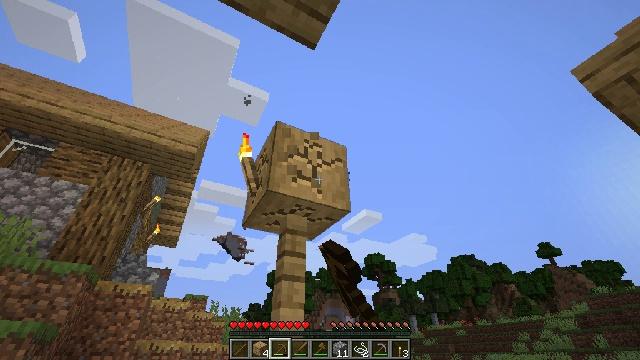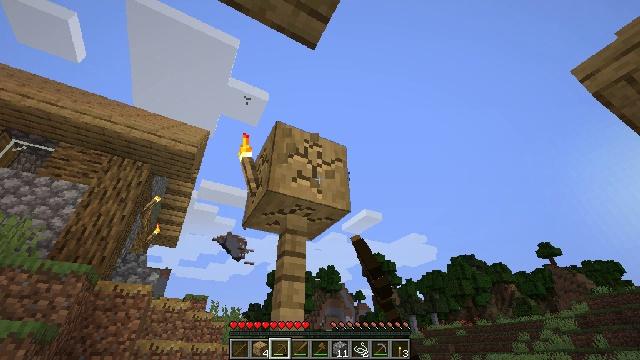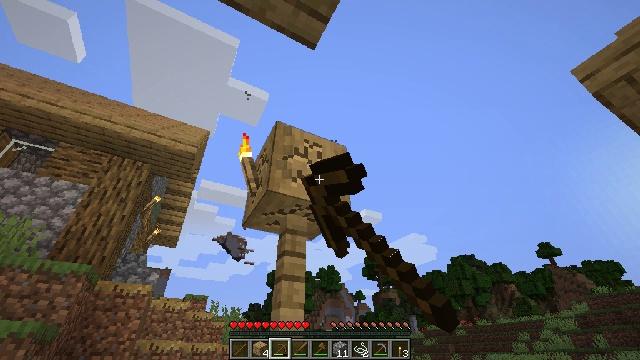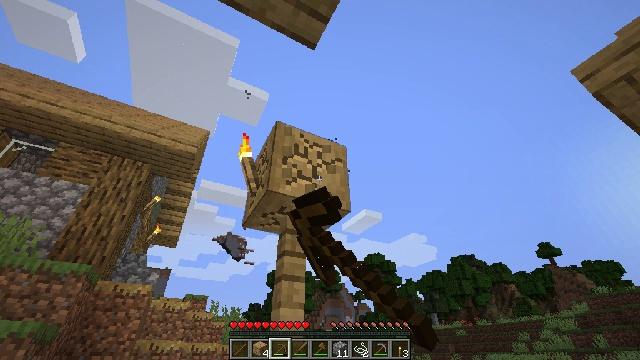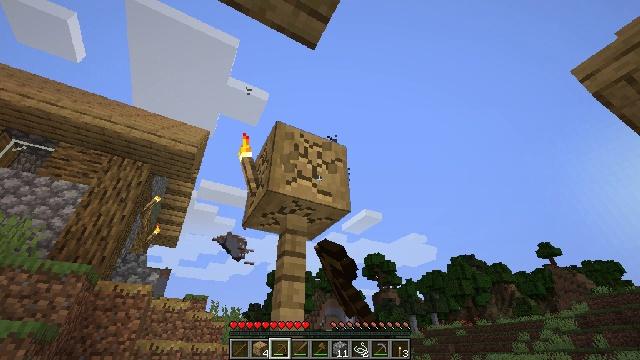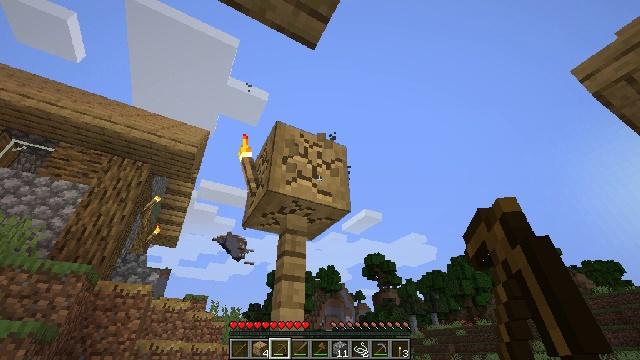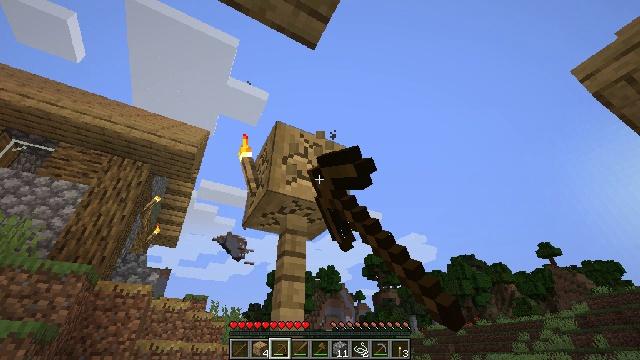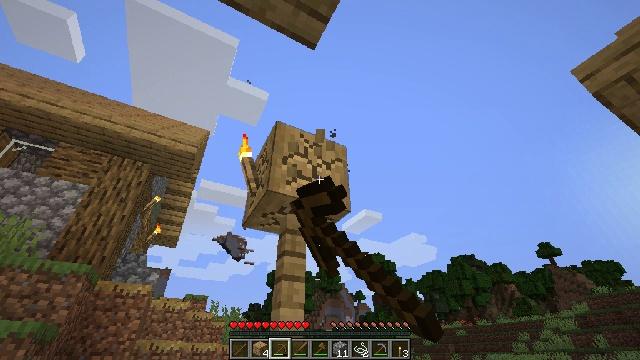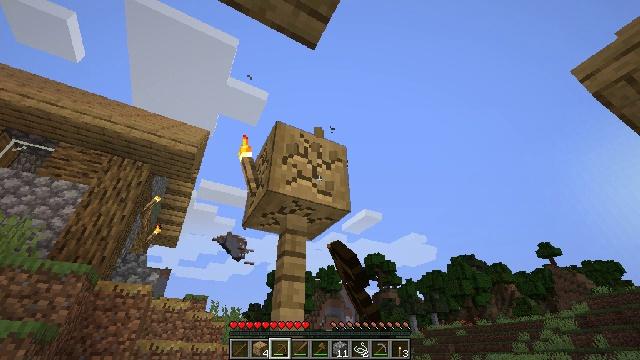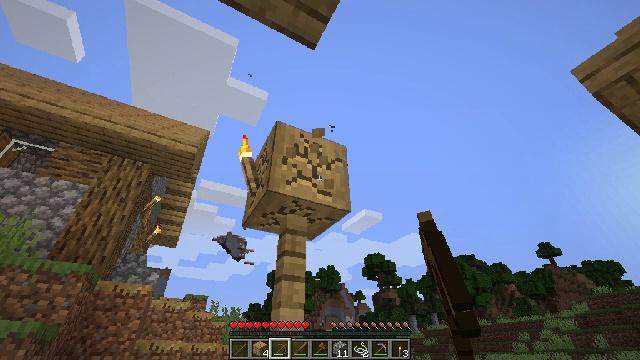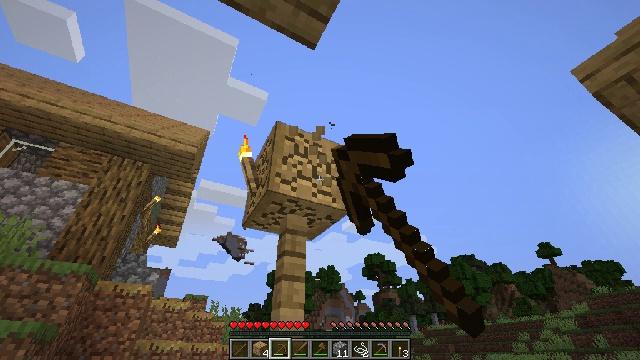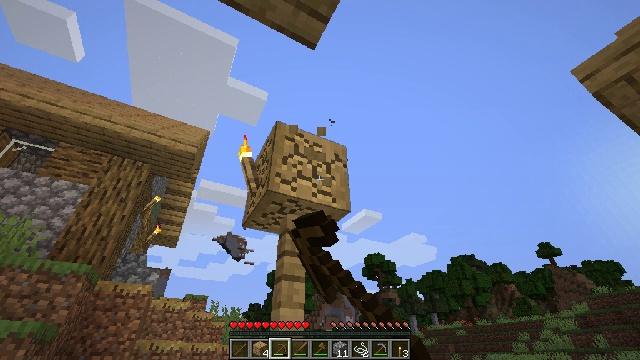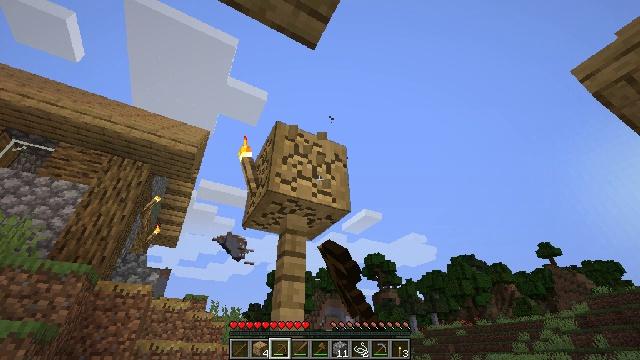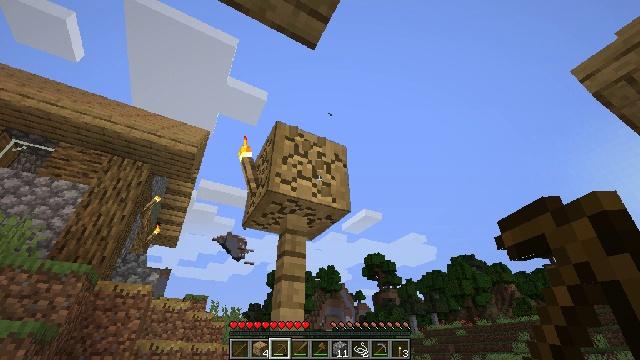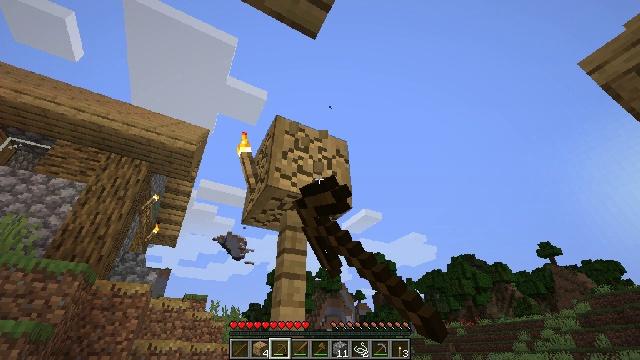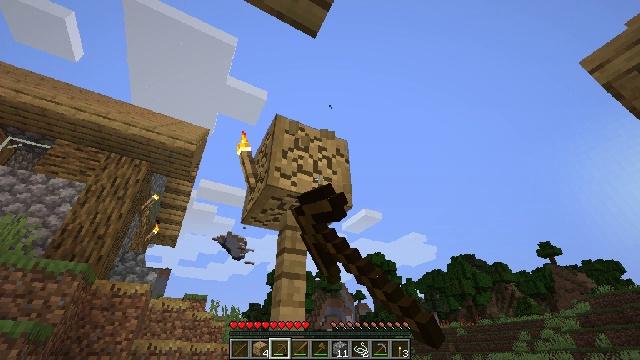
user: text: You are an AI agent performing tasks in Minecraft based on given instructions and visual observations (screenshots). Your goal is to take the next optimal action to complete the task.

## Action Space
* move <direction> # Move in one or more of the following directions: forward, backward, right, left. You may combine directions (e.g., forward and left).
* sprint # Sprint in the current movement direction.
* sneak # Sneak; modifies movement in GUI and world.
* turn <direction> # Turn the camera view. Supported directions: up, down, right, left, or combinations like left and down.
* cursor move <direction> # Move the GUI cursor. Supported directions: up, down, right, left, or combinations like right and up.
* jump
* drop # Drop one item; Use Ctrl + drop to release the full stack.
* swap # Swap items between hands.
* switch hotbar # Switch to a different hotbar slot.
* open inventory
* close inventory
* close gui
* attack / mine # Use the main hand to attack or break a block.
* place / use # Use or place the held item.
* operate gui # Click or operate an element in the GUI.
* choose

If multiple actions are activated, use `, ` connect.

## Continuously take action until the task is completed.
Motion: motion action
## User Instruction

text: Collect materials like stripped oak wood.
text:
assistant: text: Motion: attack / mine
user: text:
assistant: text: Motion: attack / mine
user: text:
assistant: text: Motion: attack / mine
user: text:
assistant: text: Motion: attack / mine
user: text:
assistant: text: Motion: attack / mine
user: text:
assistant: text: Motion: attack / mine
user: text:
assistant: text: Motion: attack / mine
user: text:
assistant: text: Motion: attack / mine
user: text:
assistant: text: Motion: attack / mine
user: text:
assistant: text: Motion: attack / mine
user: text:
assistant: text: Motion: attack / mine
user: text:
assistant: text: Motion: attack / mine
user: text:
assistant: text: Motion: attack / mine
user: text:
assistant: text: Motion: move forward, attack / mine
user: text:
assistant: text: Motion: move forward, attack / mine
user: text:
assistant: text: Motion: move forward, attack / mine
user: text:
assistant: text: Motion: move forward, attack / mine
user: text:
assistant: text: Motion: move forward, attack / mine
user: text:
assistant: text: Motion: move forward, attack / mine
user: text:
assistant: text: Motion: attack / mine
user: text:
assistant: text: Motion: attack / mine
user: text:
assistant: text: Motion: attack / mine
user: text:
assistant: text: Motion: attack / mine
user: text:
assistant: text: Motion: attack / mine
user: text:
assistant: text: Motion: attack / mine
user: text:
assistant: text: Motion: attack / mine
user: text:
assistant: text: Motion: attack / mine
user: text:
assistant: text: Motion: attack / mine
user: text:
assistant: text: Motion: attack / mine
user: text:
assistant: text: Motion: attack / mine